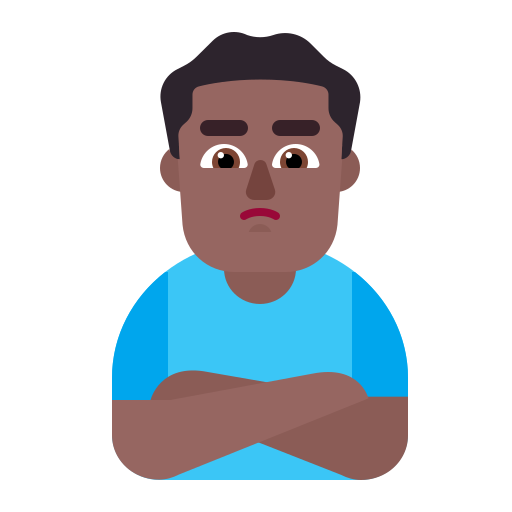
man pouting flat  dark